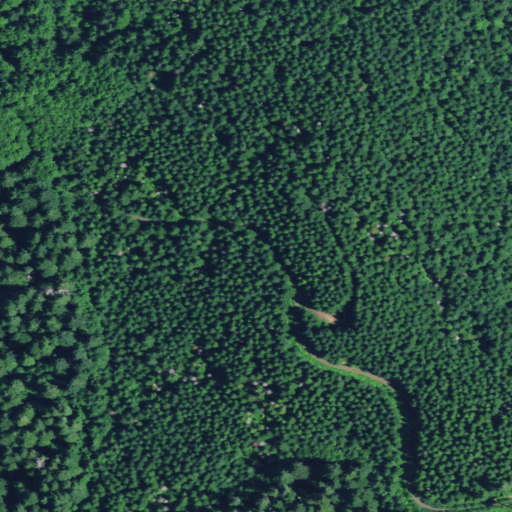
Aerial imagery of mountain in Oregon named Creel Hill containing evergreen forest, mixed forest, and open development